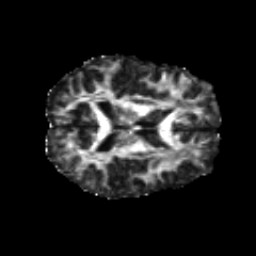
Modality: FA
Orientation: axial
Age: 25
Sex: female
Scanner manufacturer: siemens
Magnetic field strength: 3 T
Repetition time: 8.8 s
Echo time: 0.085 s